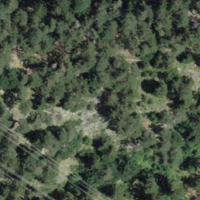
EUNIS habitat code: 43
Species observed at this site:
Salvia glutinosa